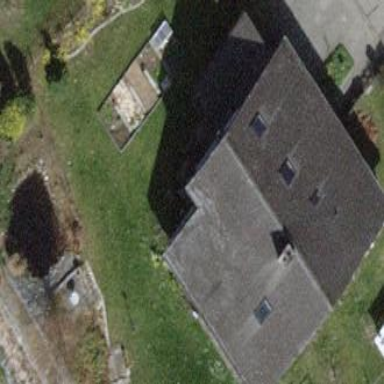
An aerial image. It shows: Building with tile roof.